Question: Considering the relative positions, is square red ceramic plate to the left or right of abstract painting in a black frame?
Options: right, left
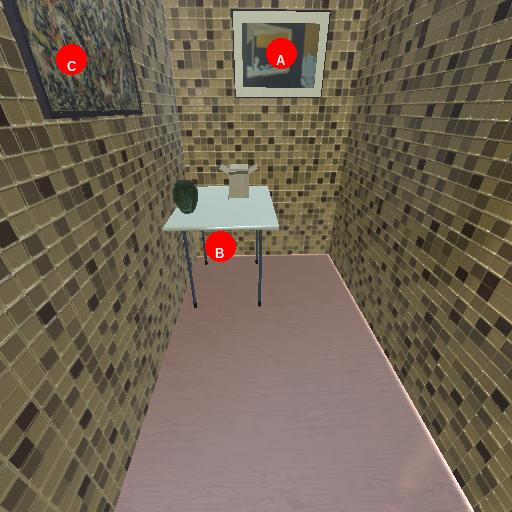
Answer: right